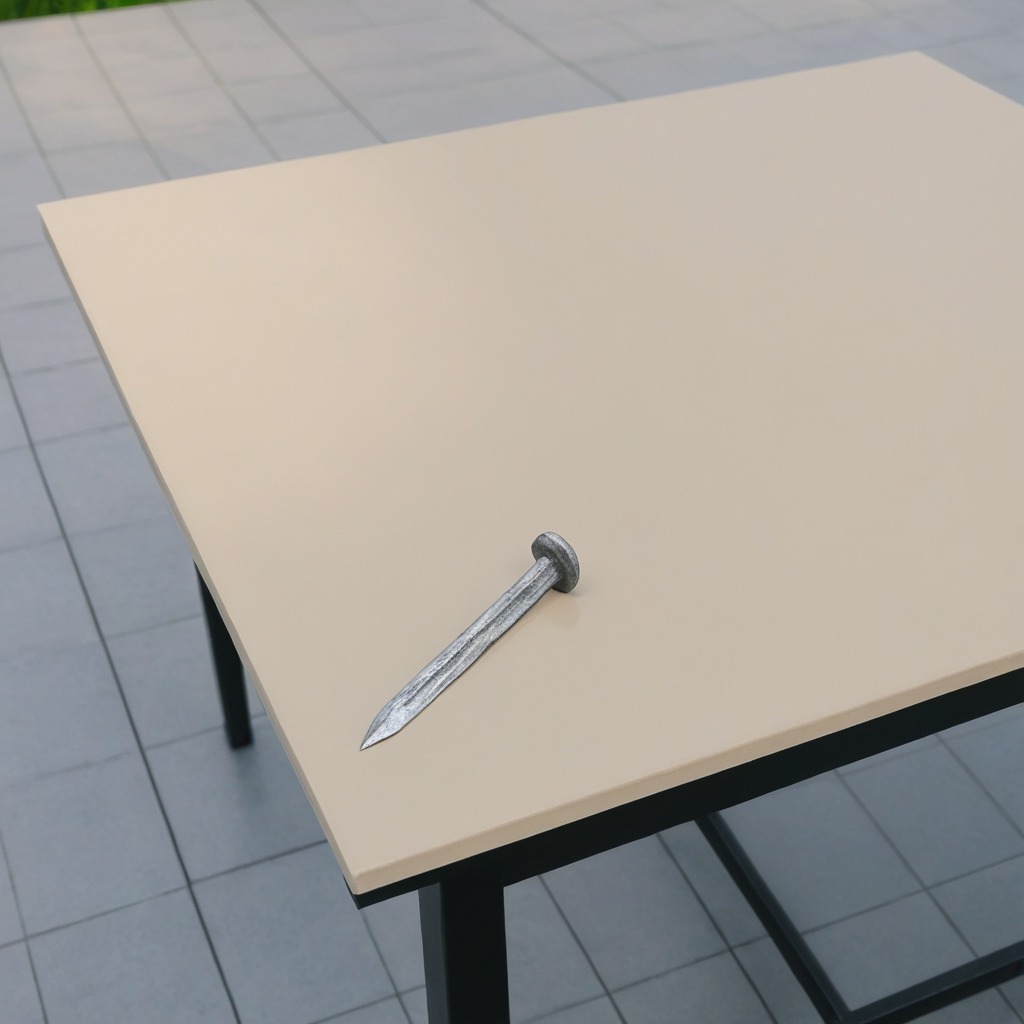
An iron nail is lying on a clean utility table in a temporary outdoor tool station textured surface afternoon light completely empty no clutter no objects on or around the table